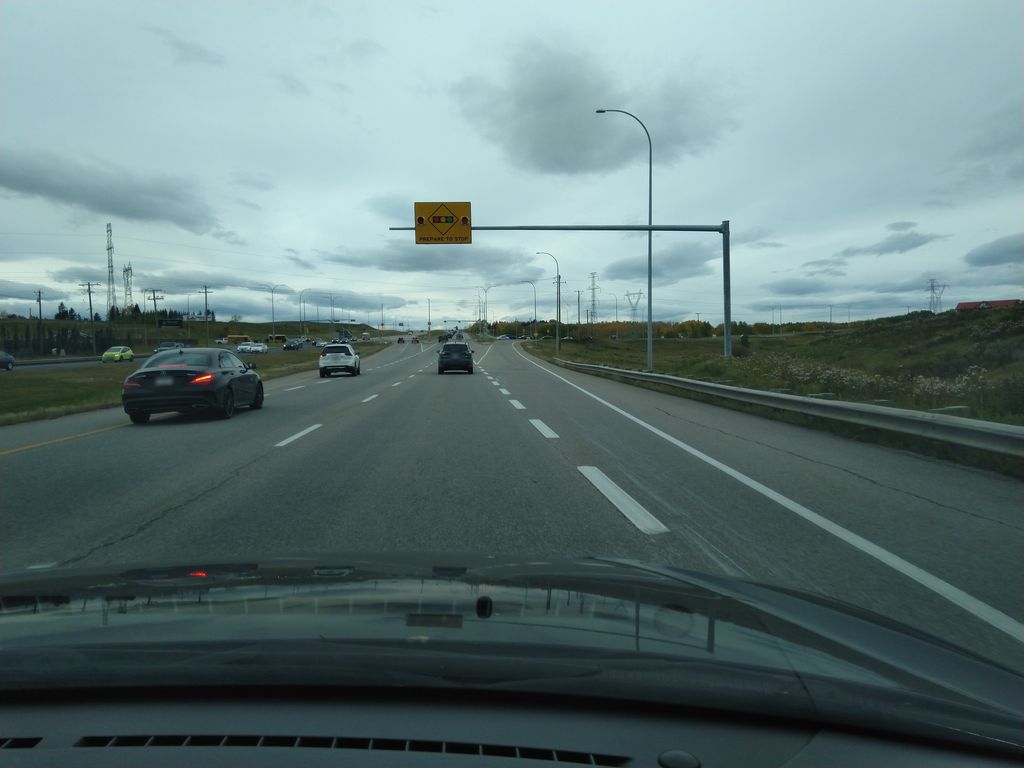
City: calgary